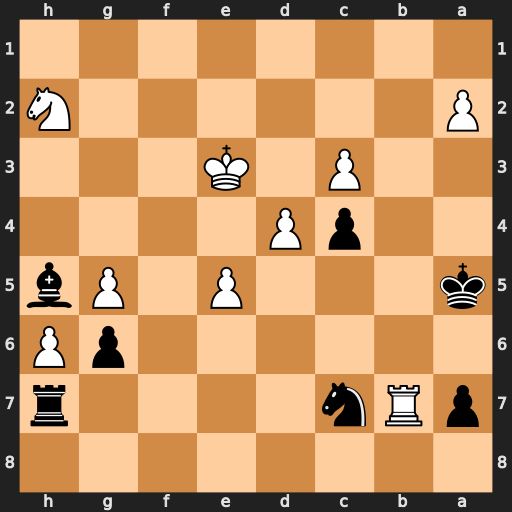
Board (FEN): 8/pRn4r/6pP/k3P1Pb/2pP4/2P1K3/P6N/8
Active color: b
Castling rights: -
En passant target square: -
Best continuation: Nd5+ Kf2 Rxb7